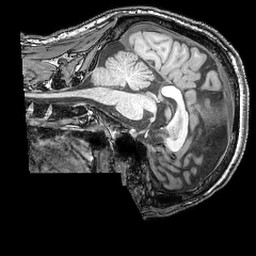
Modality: T1w
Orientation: sagittal
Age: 37
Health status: ill
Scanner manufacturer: philips
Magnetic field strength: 3 T
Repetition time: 0.007 s
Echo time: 0.003501 s